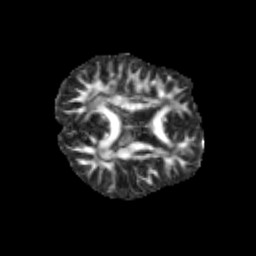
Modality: FA
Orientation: axial
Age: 11
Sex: female
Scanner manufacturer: siemens
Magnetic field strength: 3 T
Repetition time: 3.8 s
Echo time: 0.07 s